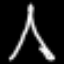
Label: The Eiffel Tower